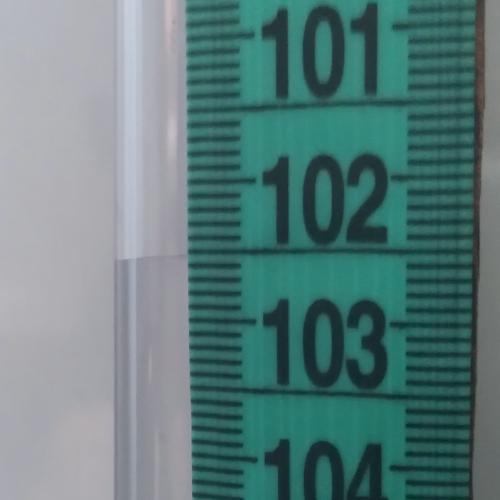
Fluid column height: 102.5 cm